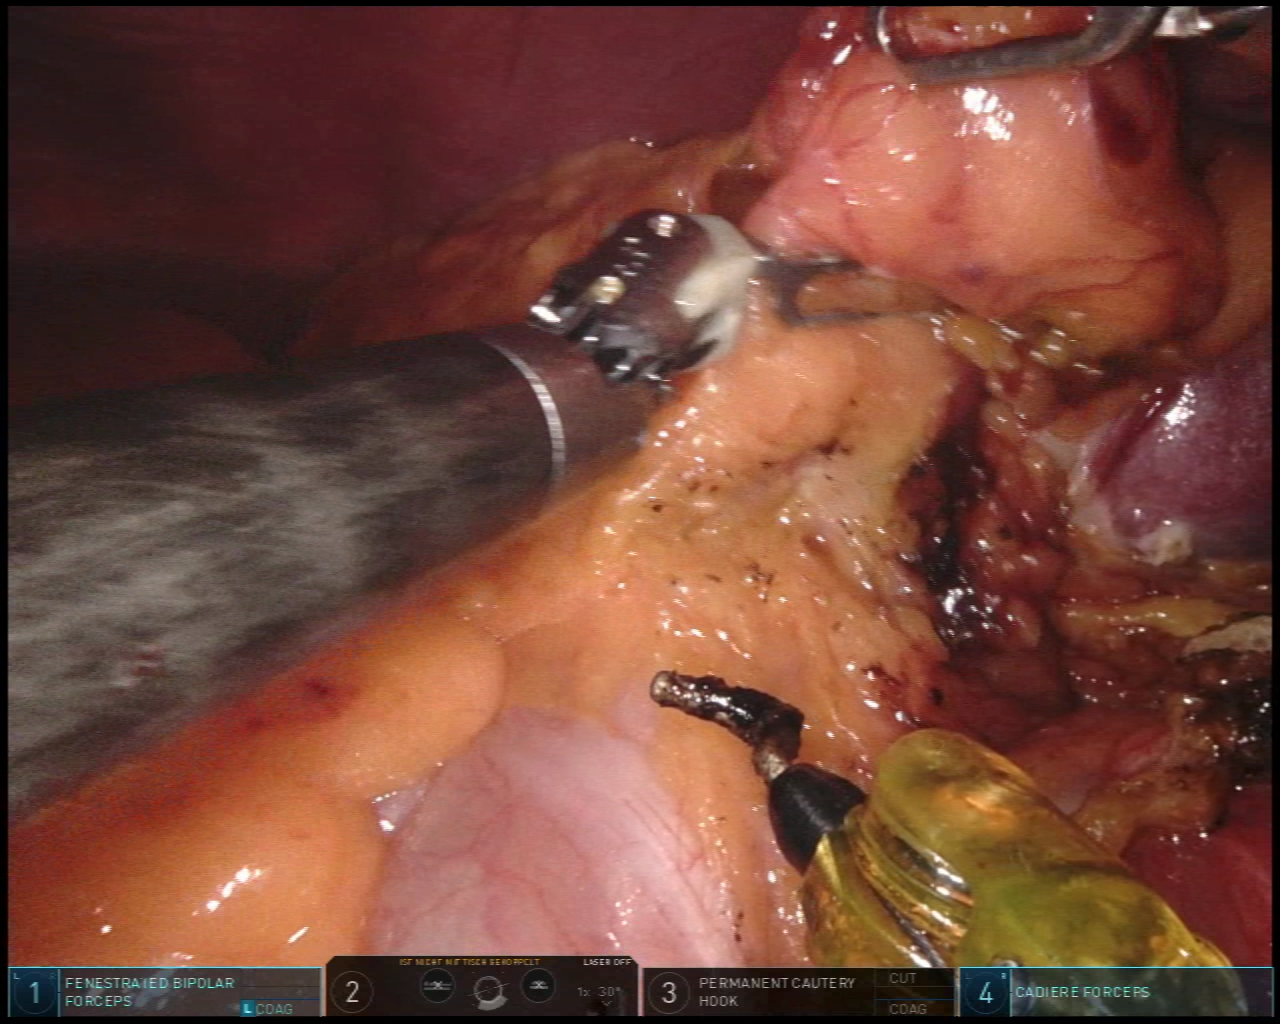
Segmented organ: spleen
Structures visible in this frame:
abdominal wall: yes
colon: yes
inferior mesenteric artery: no
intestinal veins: no
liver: no
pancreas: no
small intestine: no
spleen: yes
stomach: no
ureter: no
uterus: no
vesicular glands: no